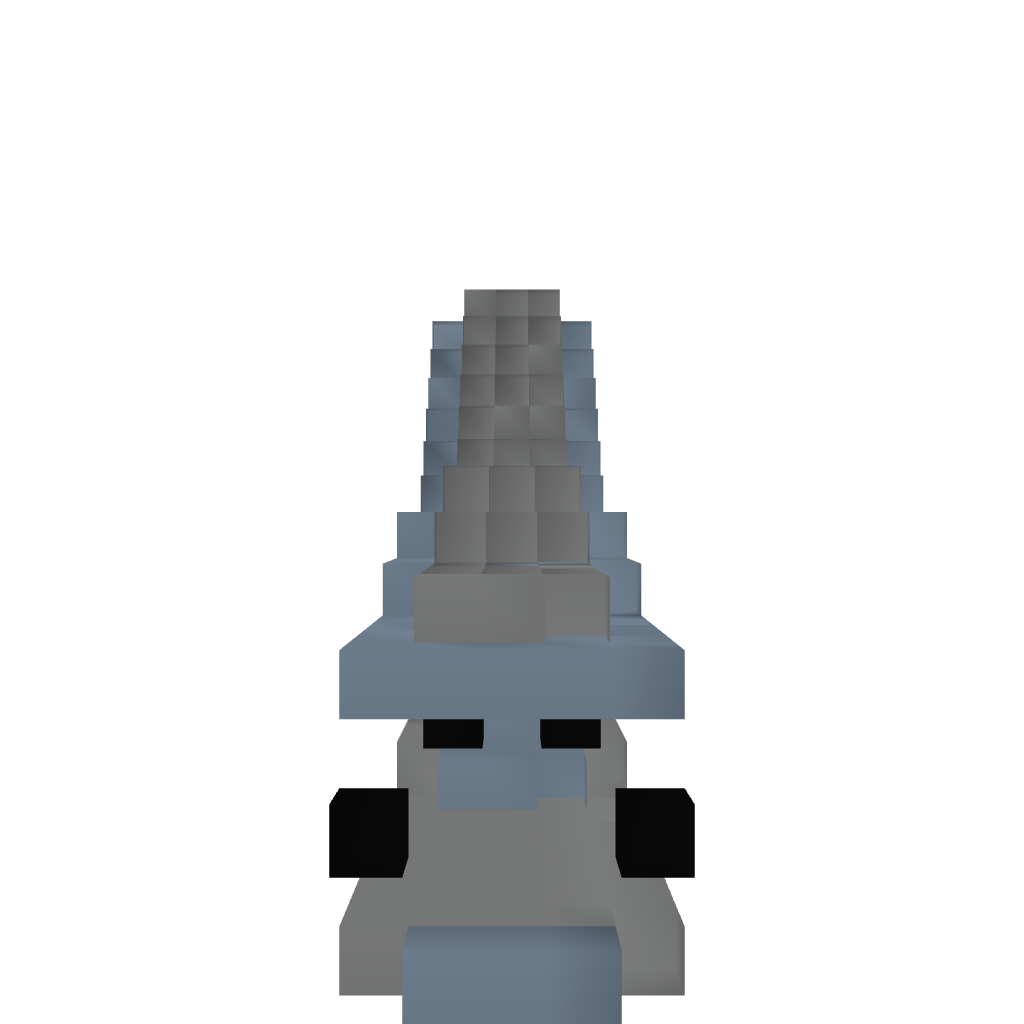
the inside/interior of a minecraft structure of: Advanced Minecart Bridge #1 Fixed